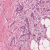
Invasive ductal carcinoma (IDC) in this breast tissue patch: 1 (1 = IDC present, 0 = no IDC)